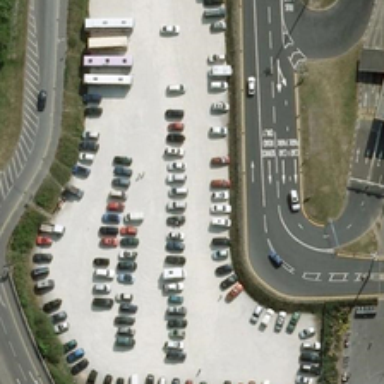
Many cars are parked in a parking lot near a road .